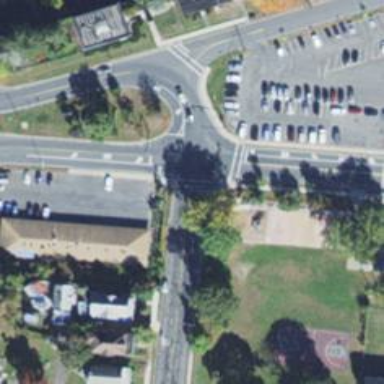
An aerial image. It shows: Marked crossing on footway.